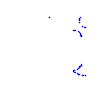
Particle: proton